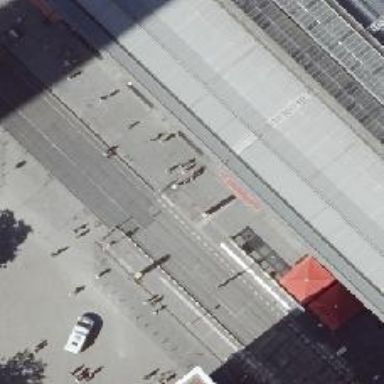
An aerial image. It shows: Tram stop.